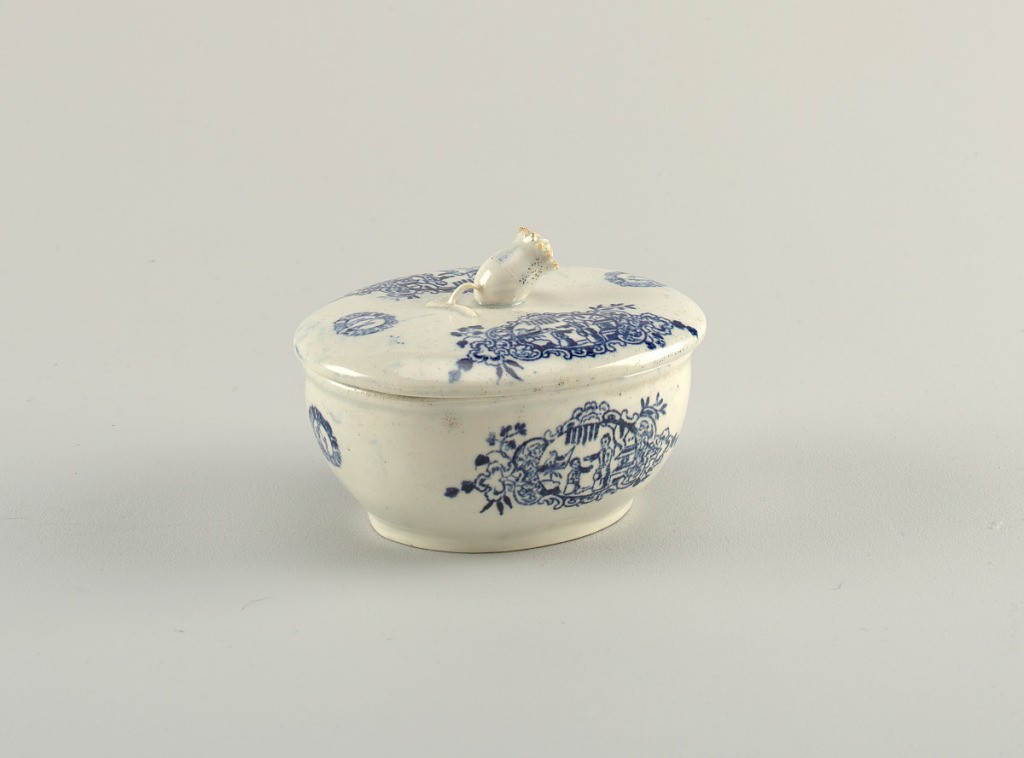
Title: Covered Bowl or Box
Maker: Richard Chaffers & Company, English, 1756 - 1765
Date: ca. 1770
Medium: soft paste porcelain, vitreous enamel
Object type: bowl or box
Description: White porcelain bowl and cover with blue floral design and a decorative flower knob. Within the design, there is an image of two figures.